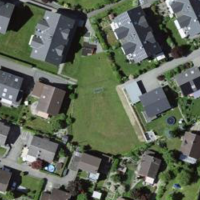
EUNIS habitat code: 54
Species observed at this site:
Lamium galeobdolon